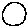
Label: circle